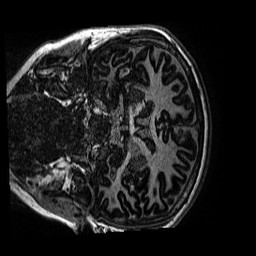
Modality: MP2RAGE
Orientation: coronal
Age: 12
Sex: female
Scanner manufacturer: siemens
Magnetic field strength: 3 T
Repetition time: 4 s
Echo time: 0.00299 s